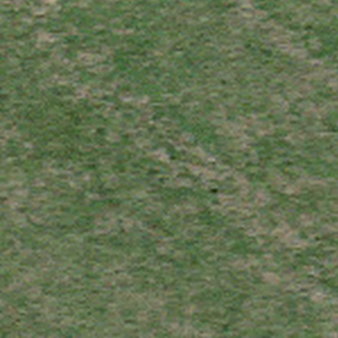
Label: other